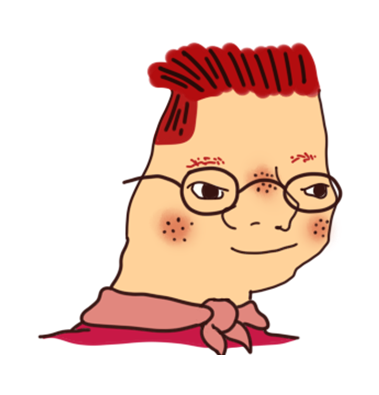
Label: 5_Zoomer